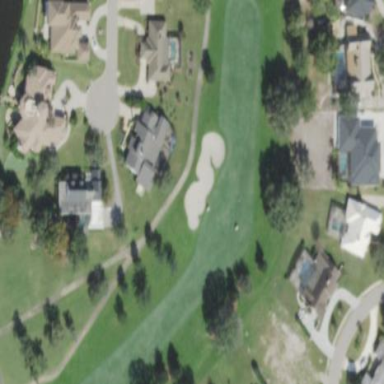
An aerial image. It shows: Golf fairway surrounded by grass.